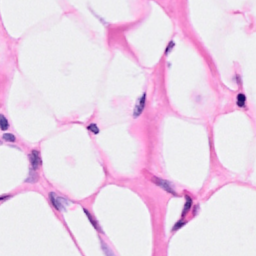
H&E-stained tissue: Breast